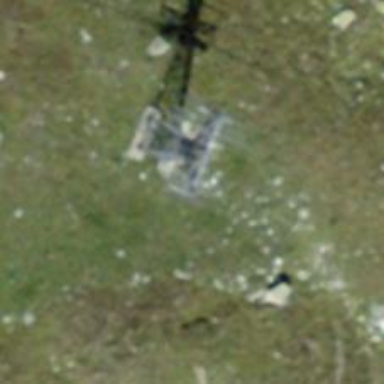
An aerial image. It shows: Pylon for aerialway.